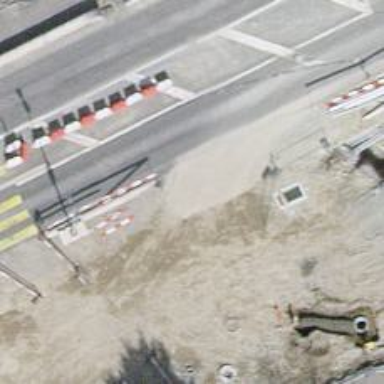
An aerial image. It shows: Tram crossing on the railway.